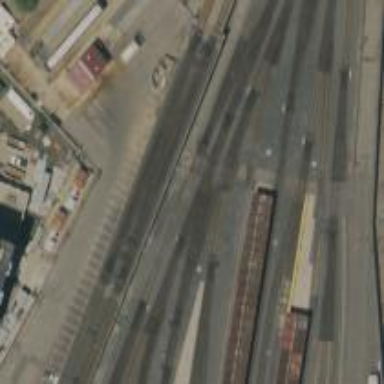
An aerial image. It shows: Railway crossing.